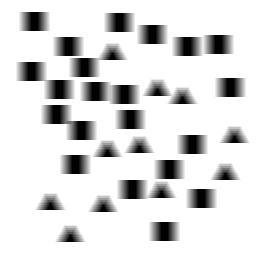
Squares: 21
Triangles: 11
Stars: 0
Total shapes: 32